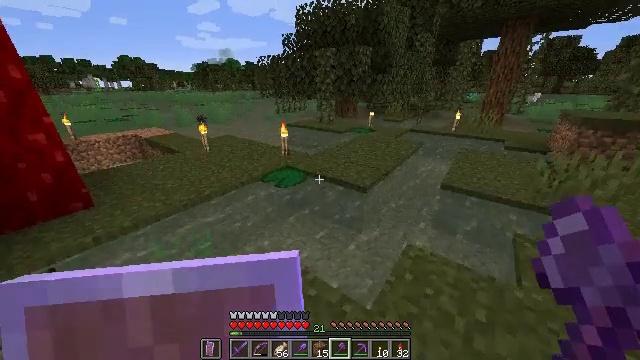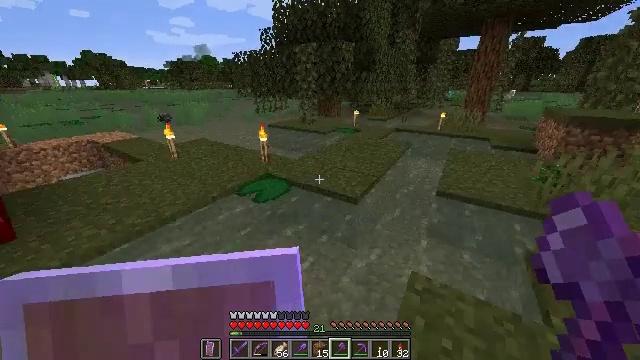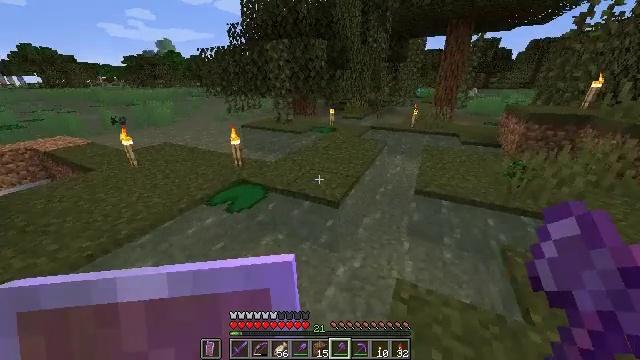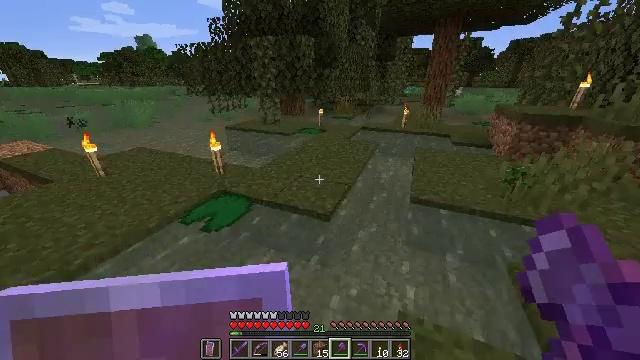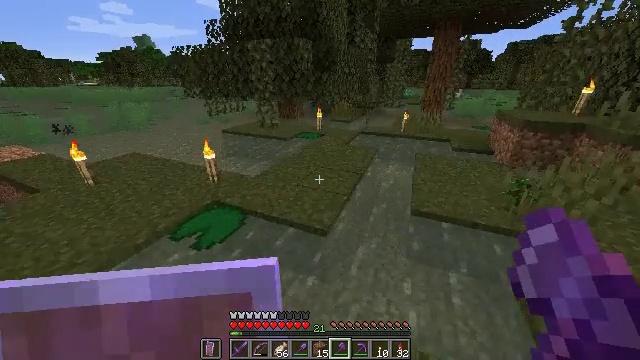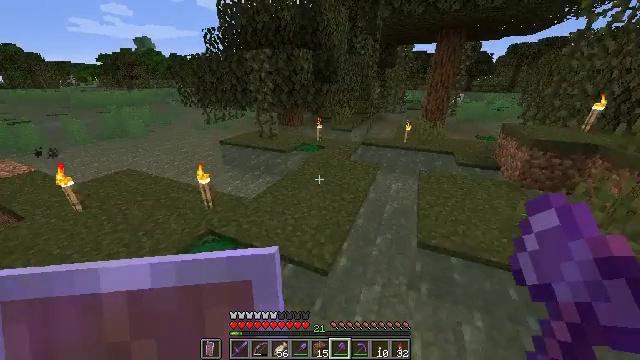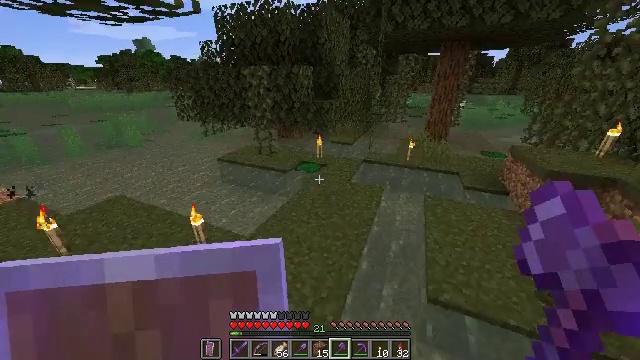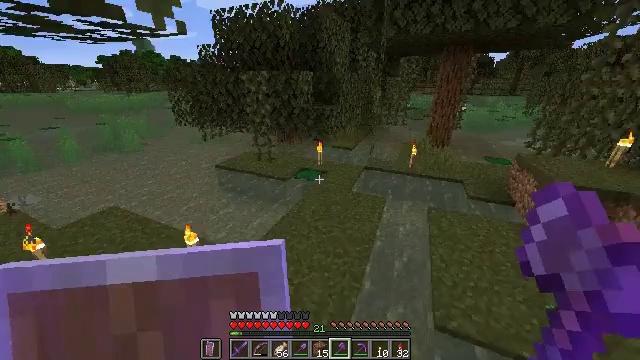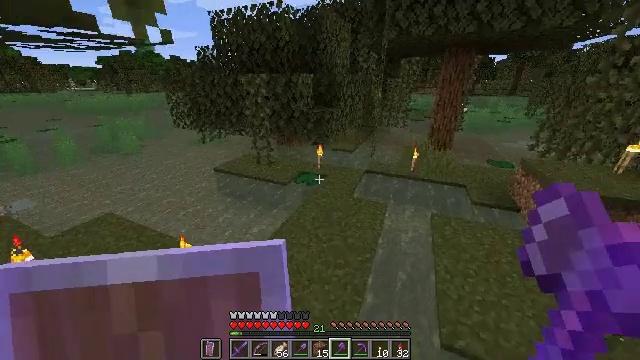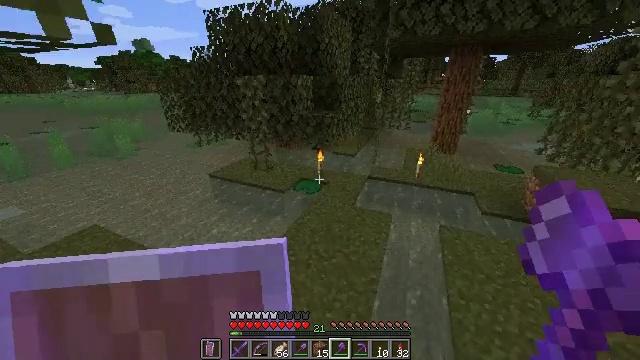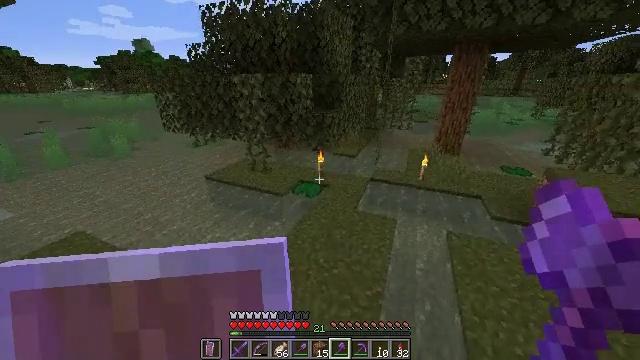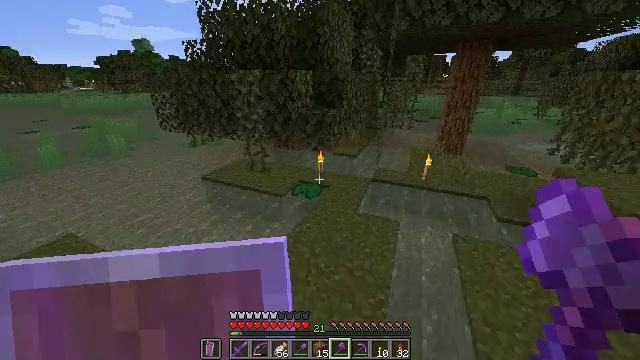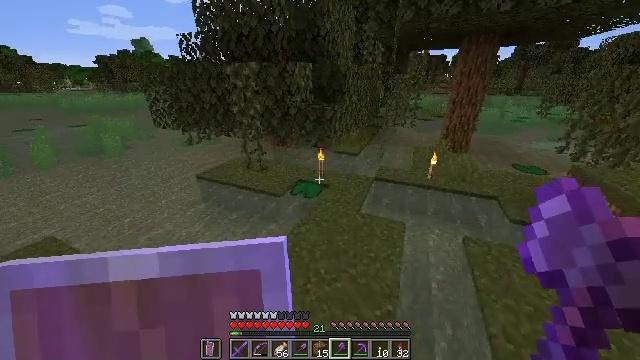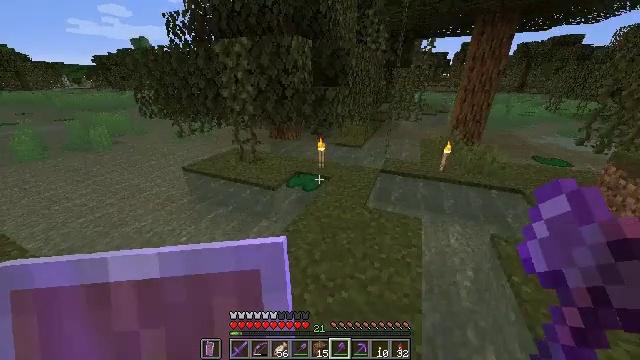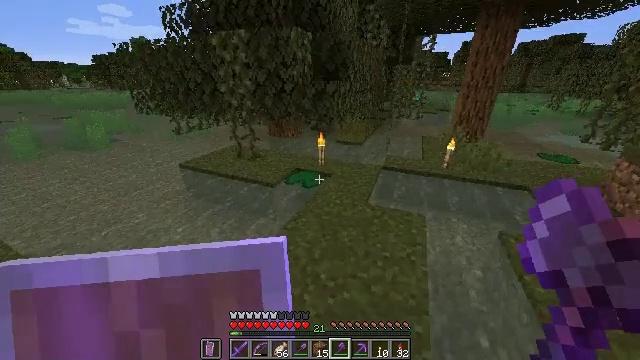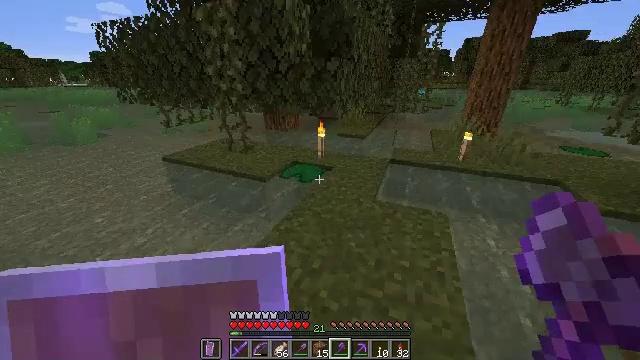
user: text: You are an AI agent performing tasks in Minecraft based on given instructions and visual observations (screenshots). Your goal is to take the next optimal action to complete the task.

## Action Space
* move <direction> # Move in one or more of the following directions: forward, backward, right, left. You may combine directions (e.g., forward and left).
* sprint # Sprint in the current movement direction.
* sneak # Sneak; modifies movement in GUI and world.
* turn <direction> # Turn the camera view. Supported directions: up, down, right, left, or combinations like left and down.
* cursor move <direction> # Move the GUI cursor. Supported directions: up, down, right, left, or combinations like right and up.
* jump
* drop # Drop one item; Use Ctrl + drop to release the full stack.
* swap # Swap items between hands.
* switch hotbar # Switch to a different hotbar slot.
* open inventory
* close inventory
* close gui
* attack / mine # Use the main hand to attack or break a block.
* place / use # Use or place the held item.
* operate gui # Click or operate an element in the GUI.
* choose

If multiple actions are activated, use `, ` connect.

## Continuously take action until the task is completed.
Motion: motion action
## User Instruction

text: Break the vines.
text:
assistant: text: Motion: move forward, sprint, turn right
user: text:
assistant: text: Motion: move forward, sprint, turn right
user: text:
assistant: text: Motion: move forward, sprint, turn right
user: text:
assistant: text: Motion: move forward, sprint, jump
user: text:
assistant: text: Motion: move forward, sprint, jump
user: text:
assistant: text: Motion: move forward, sprint, jump
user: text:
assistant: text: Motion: move forward, sprint, jump
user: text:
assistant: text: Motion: move forward, sprint
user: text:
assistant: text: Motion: move forward, sprint
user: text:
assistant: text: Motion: move forward, sprint
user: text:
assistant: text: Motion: move forward, sprint
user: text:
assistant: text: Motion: move forward, sprint
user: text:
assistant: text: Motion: move forward, sprint
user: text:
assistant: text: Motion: move forward, sprint
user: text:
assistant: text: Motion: move forward, sprint
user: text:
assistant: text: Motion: move forward, sprint
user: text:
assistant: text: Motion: move forward, sprint, turn right
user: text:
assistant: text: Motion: move forward, sprint, turn right
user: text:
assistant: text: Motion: move forward, sprint, turn right
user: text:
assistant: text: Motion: move forward, sprint
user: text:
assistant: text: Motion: move forward, sprint
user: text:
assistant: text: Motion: move forward, sprint
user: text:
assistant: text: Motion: move forward, sprint
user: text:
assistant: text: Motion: move forward, sprint, turn left
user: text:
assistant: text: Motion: move forward, sprint, turn left
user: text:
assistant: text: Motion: move forward, sprint, turn left
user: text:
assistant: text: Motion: move forward, sprint
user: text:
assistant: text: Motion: move forward, sprint
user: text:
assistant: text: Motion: move forward, sprint, turn right and down
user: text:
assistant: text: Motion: move forward and move right, sprint, turn right